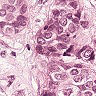
Metastatic tissue present: yes